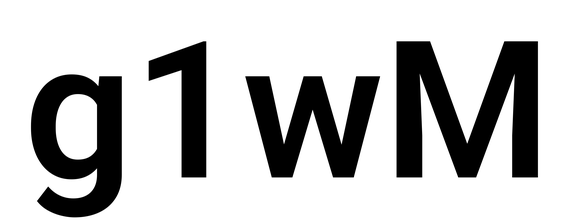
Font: Roboto_SemiBold